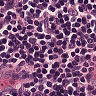
Metastatic tissue present: no